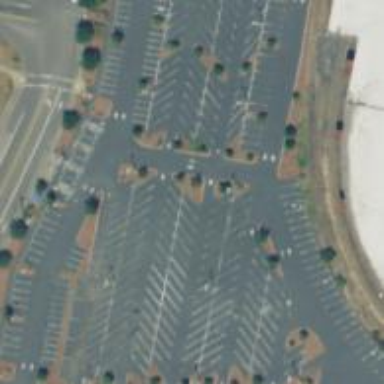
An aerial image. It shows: Parking area with park and ride facility.